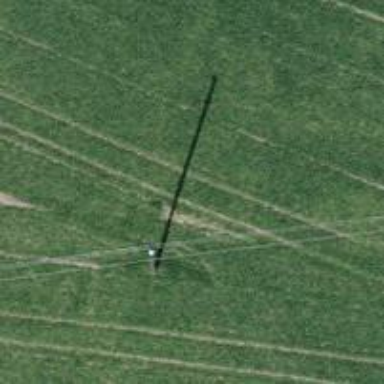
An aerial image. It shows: Power pole.